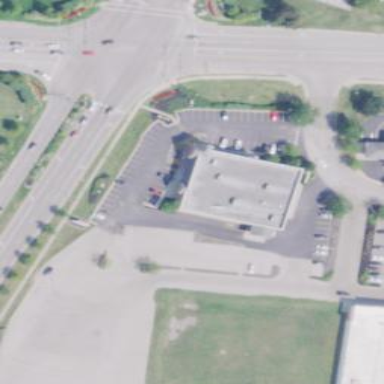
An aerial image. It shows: Building that is pharmacy providing healthcare services.